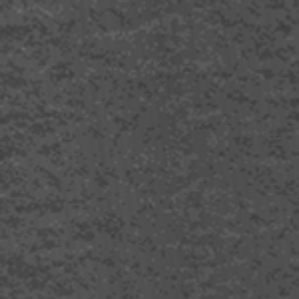
Label: frost